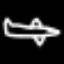
Label: airplane